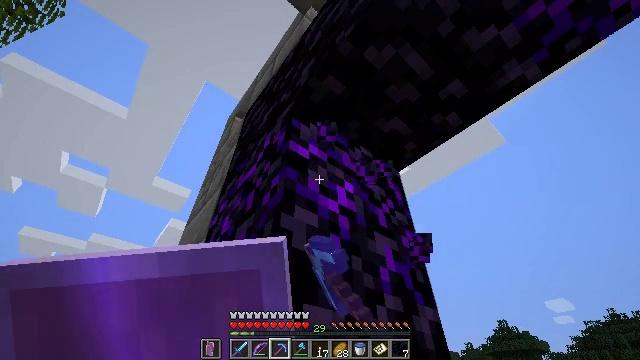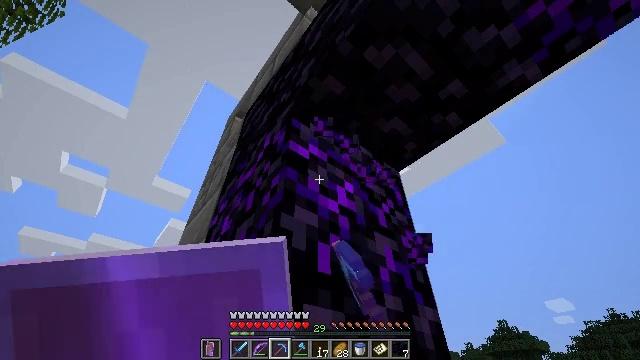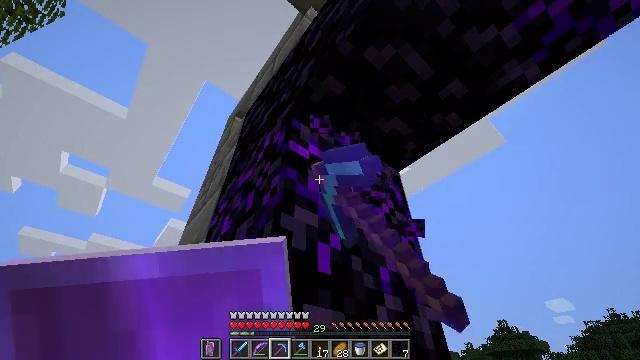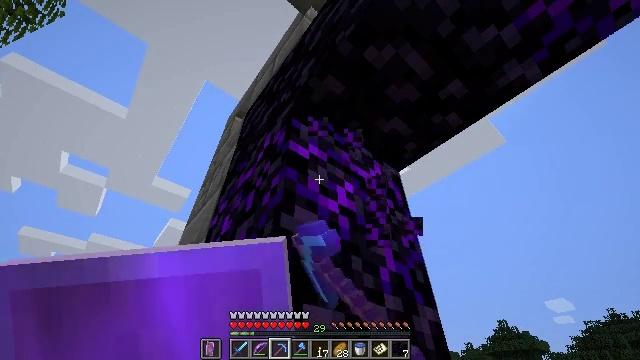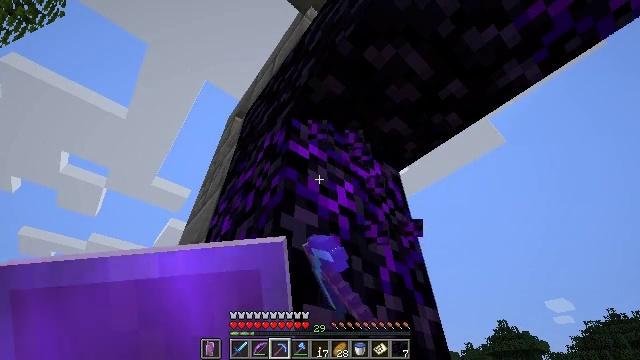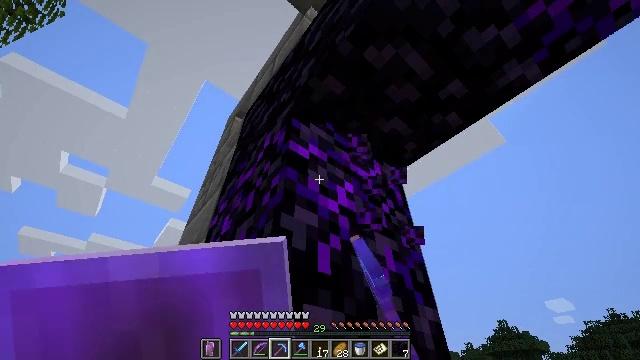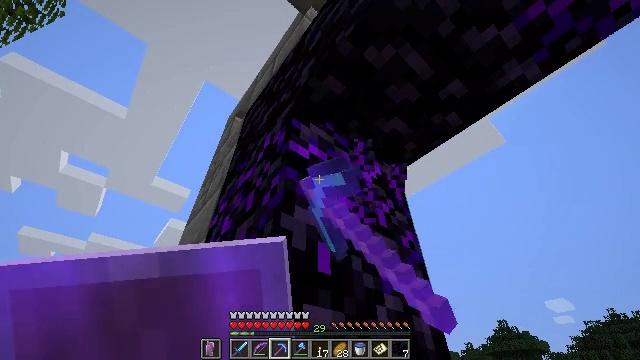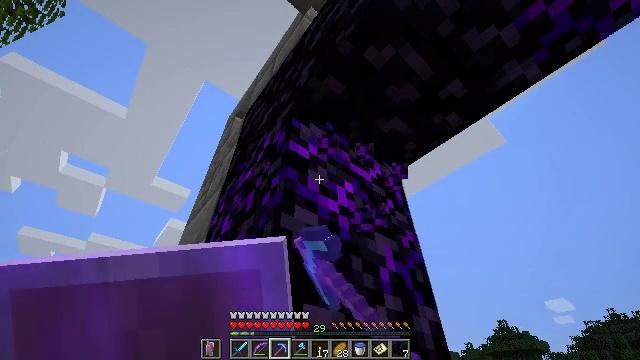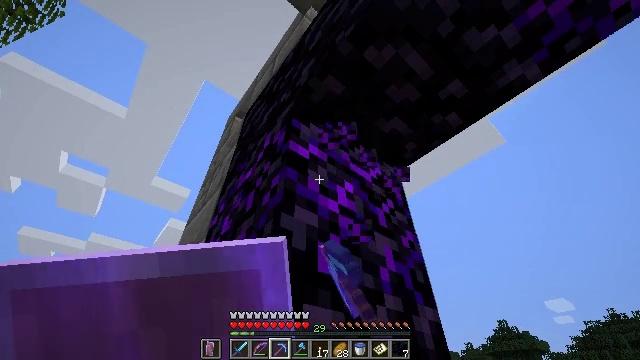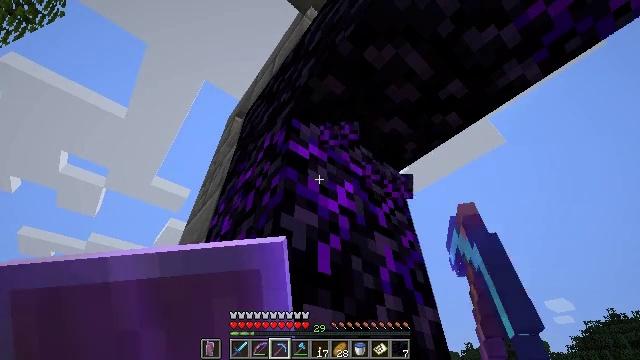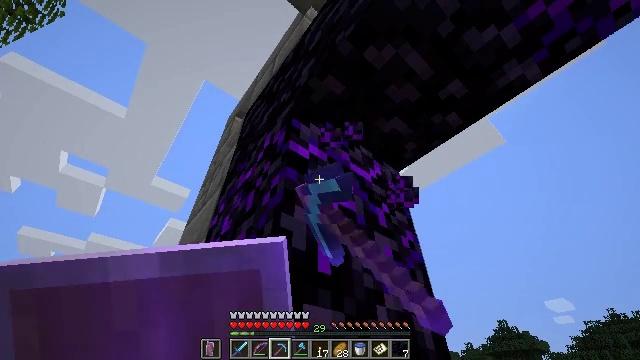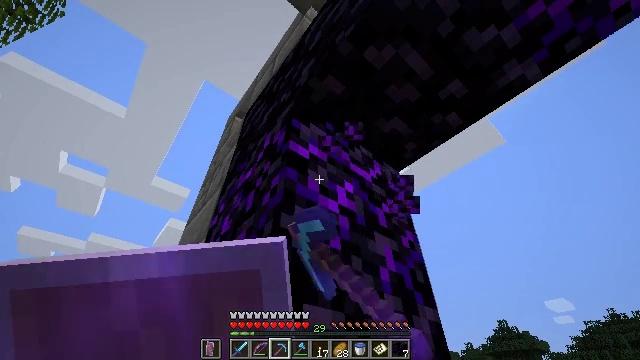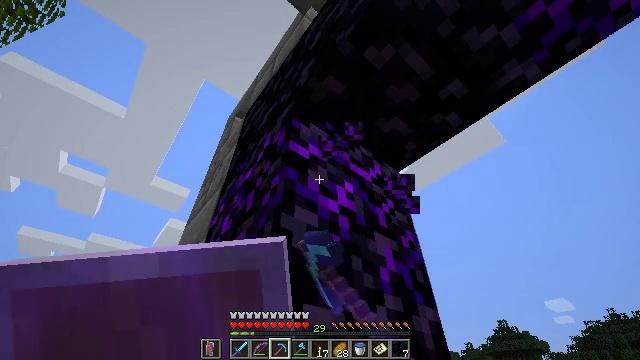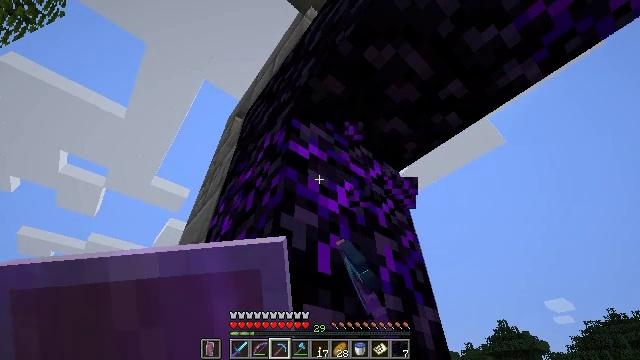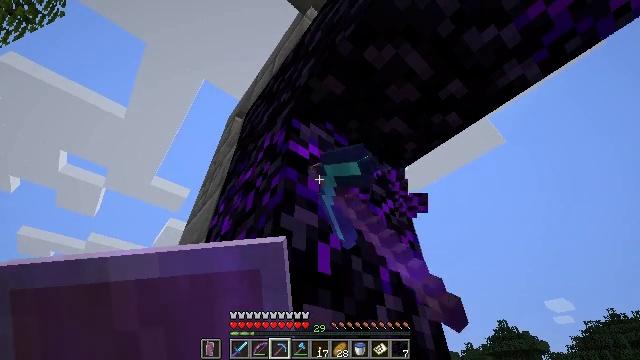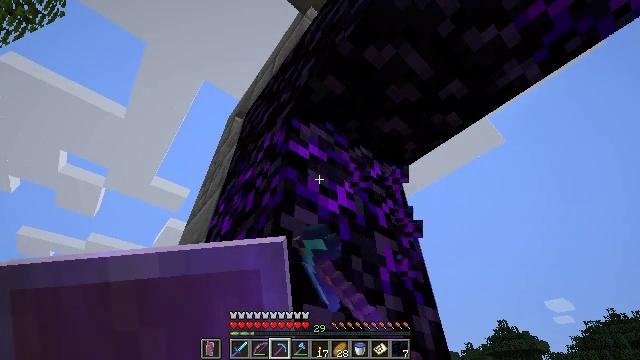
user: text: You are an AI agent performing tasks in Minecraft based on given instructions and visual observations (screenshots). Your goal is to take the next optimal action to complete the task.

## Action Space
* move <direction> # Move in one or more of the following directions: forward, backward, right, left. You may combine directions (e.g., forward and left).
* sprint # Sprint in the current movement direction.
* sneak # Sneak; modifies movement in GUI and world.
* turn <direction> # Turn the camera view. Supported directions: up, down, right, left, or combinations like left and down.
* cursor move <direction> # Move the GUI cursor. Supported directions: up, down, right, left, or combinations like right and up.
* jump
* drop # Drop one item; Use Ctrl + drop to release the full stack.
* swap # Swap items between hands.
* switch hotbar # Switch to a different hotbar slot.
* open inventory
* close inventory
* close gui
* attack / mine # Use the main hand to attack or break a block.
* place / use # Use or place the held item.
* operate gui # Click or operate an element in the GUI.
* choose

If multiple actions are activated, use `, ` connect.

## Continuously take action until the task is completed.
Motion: motion action
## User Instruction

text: Collect the crying obsidian underground.
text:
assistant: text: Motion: attack / mine
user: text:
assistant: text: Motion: attack / mine
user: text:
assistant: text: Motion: attack / mine
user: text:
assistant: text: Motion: attack / mine
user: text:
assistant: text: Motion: attack / mine
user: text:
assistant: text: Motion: attack / mine
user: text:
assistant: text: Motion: attack / mine
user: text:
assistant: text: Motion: attack / mine
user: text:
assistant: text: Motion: attack / mine
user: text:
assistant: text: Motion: attack / mine
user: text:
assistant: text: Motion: attack / mine
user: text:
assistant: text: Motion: attack / mine
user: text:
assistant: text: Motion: attack / mine
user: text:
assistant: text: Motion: attack / mine
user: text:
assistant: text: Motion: attack / mine
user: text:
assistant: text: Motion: attack / mine
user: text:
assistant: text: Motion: attack / mine
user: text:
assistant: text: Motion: attack / mine
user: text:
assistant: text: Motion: attack / mine
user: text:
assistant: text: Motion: attack / mine
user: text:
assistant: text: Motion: attack / mine
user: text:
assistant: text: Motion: attack / mine
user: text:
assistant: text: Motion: attack / mine
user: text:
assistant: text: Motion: attack / mine
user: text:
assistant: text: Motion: attack / mine
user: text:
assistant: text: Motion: attack / mine
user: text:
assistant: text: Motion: attack / mine
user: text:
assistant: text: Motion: attack / mine
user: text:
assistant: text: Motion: attack / mine
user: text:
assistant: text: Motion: attack / mine